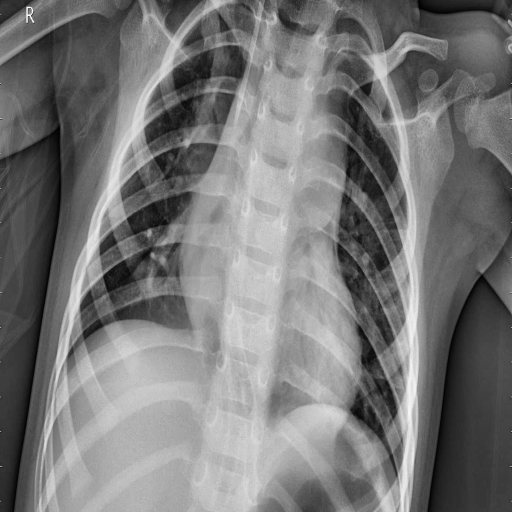
Finding: PNEUMONIA